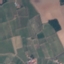
Land use / land cover: PermanentCrop